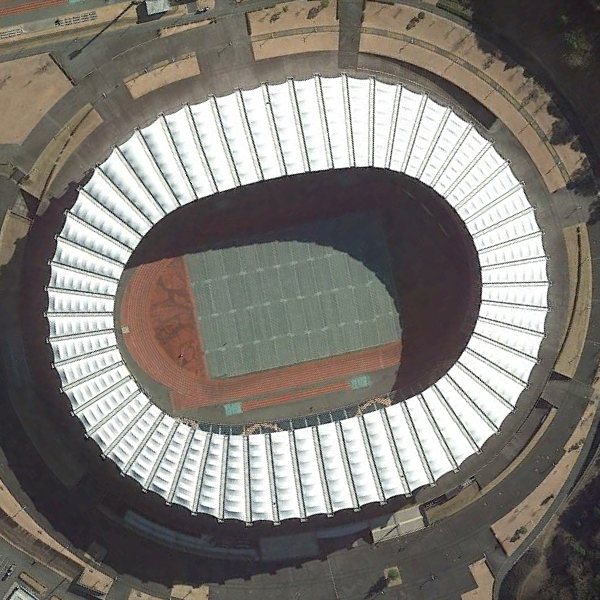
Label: Stadium